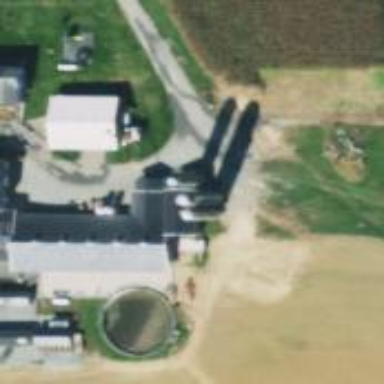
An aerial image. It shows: Silo.